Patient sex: M
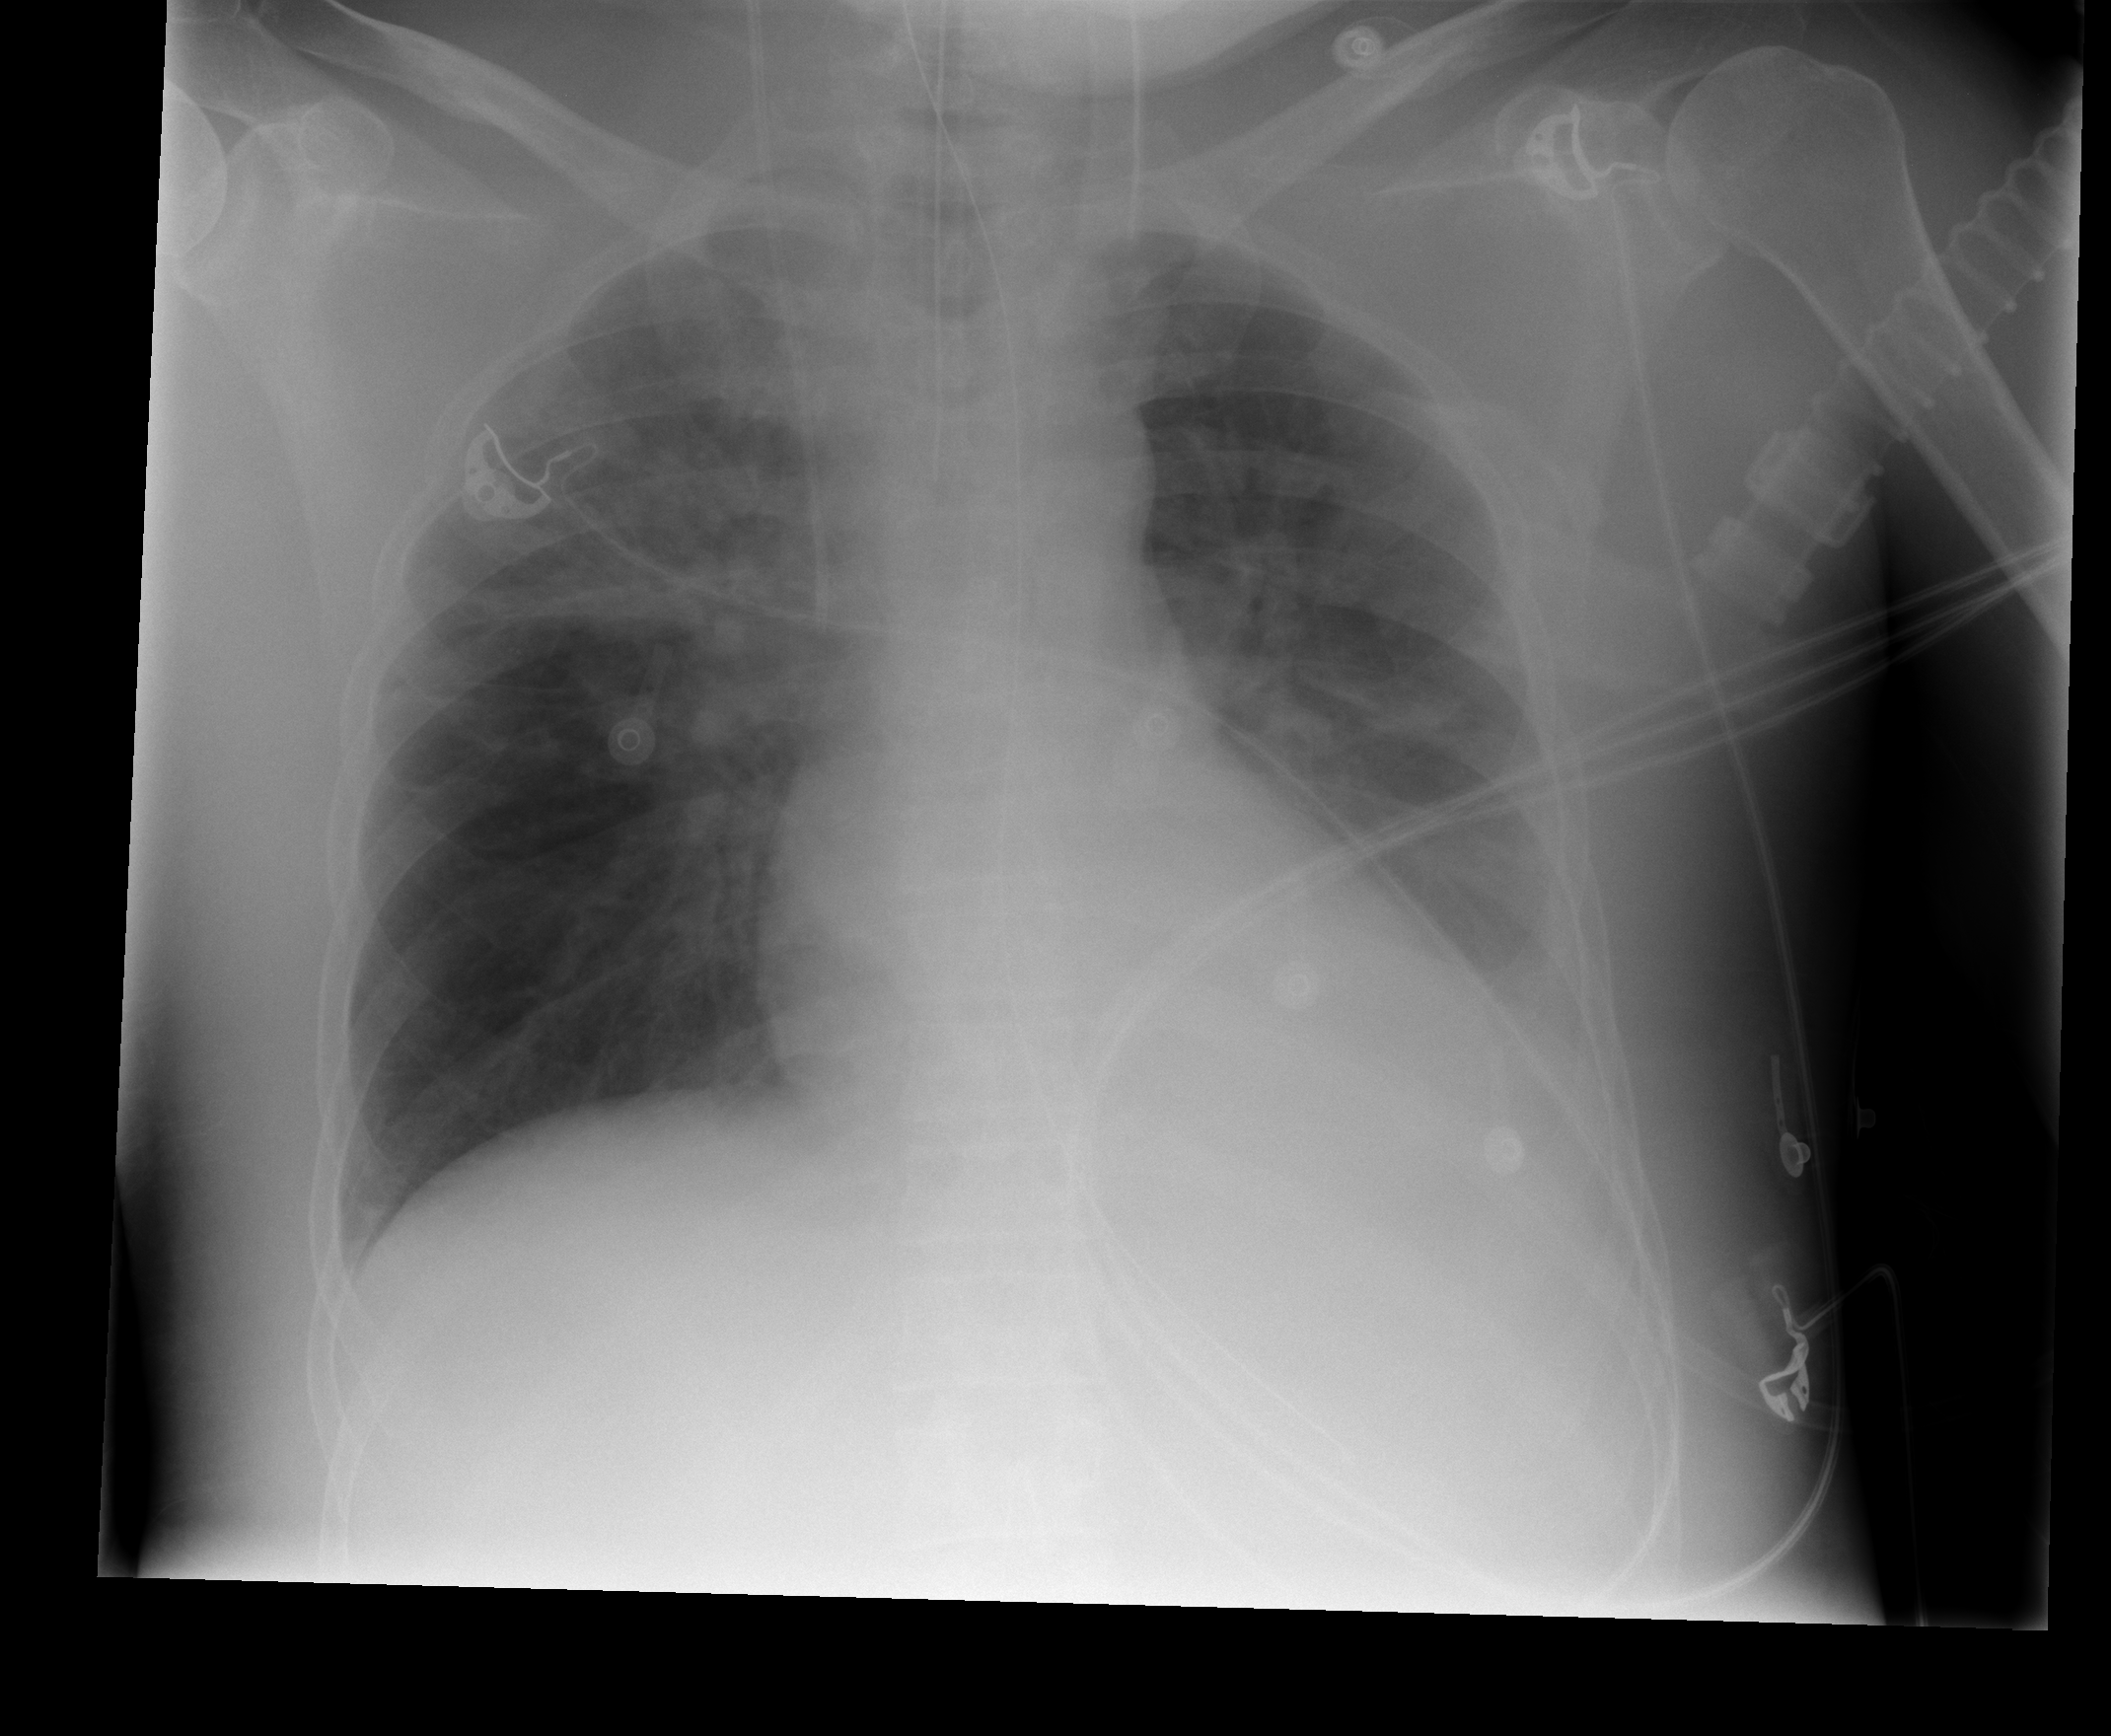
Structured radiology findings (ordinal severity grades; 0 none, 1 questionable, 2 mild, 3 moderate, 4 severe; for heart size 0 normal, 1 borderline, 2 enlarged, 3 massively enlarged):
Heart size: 0
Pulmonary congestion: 2
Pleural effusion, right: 0
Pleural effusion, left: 2
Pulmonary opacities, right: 0
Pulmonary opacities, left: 0
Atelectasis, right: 0
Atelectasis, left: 2